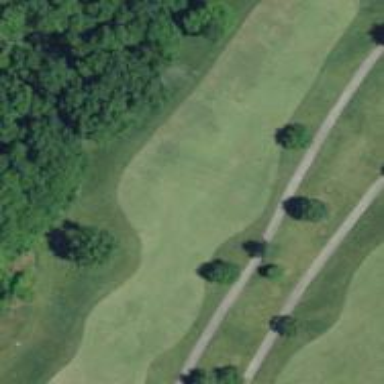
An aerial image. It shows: Grassy area designated as golf fairway.